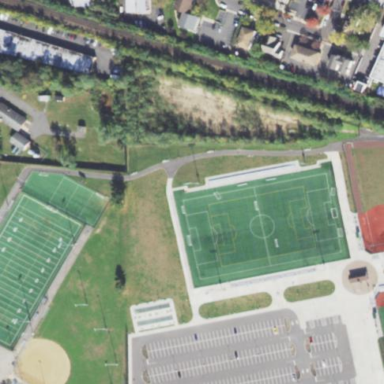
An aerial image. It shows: Soccer pitch designated for leisure and sports activities.